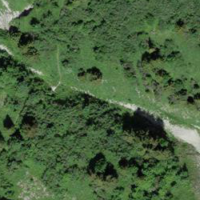
EUNIS habitat code: 41
Species observed at this site:
Chamaenerion angustifolium
Sambucus racemosa